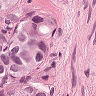
Metastatic tissue present: yes